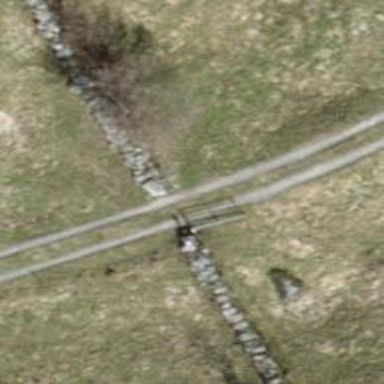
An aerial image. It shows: Wall made of dry stone.